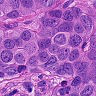
Metastatic tissue present: yes